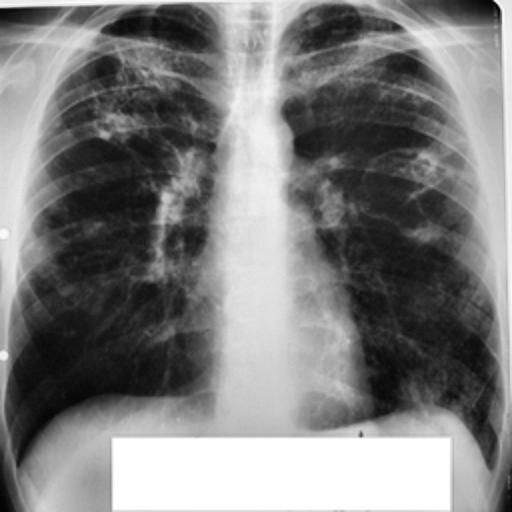
Finding: TUBERCULOSIS